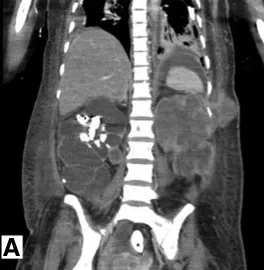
Case 2: CT abdomen and pelvis from December 2015. Coronal.
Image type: radiology (ct)